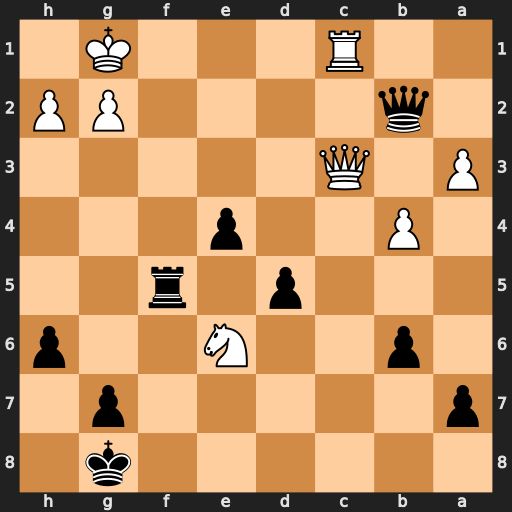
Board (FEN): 6k1/p5p1/1p2N2p/3p1r2/1P2p3/P1Q5/1q4PP/2R3K1
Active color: b
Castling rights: -
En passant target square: -
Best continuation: Qf2+ Kh1 Qf1+ Rxf1 Rxf1#